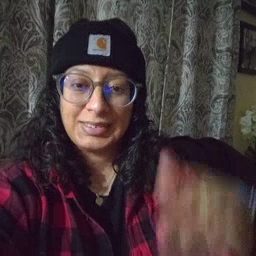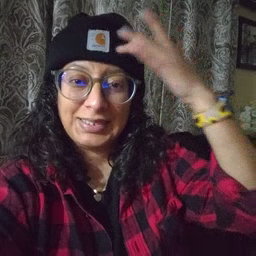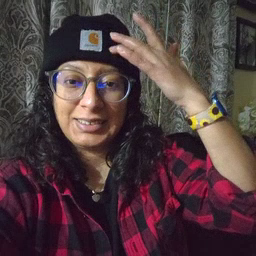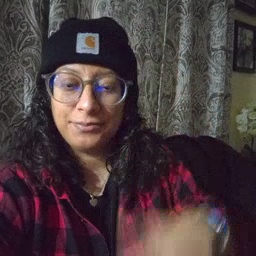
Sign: sick